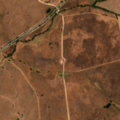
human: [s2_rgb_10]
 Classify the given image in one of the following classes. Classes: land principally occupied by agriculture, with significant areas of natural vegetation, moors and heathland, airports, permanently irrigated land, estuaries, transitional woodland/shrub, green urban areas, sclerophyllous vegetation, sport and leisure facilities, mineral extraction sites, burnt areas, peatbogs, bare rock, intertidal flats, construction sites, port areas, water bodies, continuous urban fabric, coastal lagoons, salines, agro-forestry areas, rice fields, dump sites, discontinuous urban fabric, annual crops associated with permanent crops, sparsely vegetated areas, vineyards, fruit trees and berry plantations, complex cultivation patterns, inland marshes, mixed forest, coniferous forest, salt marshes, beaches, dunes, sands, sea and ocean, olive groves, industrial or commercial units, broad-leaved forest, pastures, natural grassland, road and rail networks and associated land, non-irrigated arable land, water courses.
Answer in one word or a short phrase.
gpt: non-irrigated arable land, vineyards, pastures, annual crops associated with permanent crops